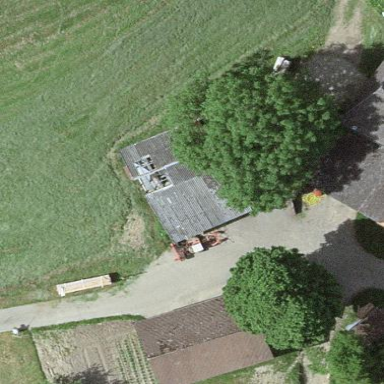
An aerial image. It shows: Barn.